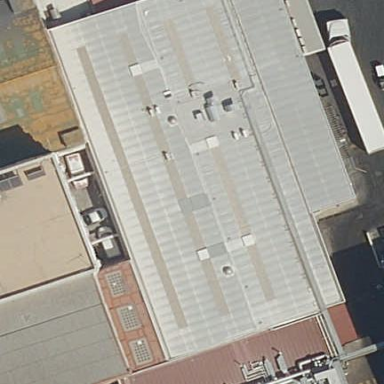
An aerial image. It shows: Industrial building.